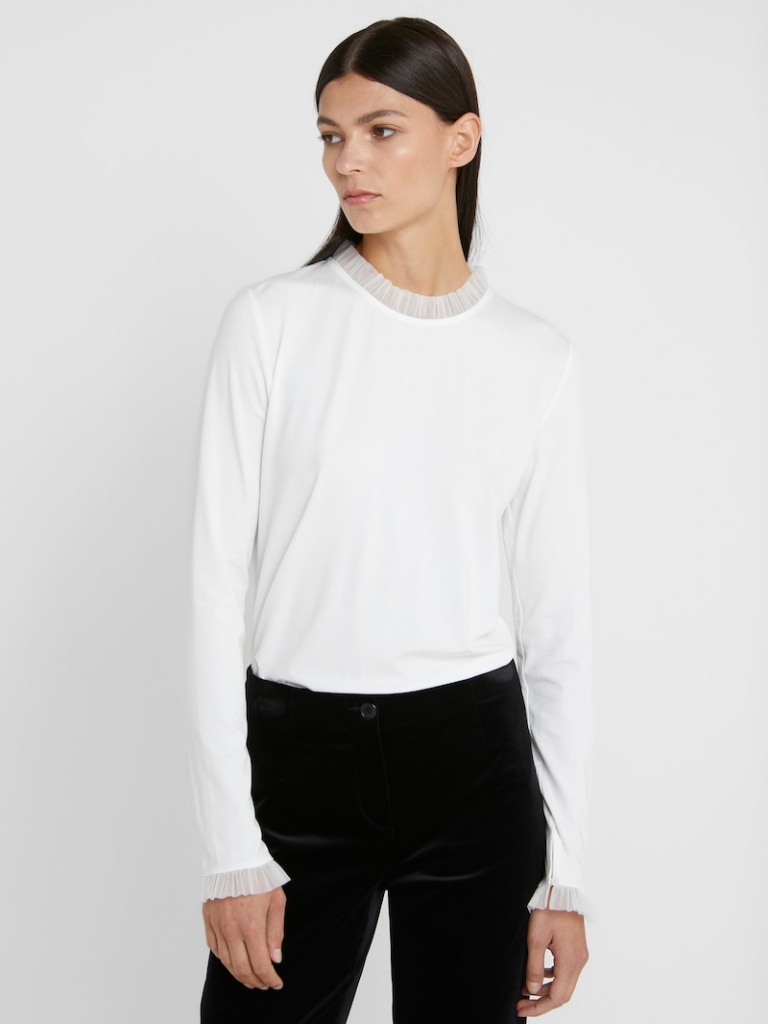
cotton relaxed a long-sleeved with the sleeves down hip length Fully Tucked in crew t-shirt